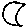
Label: moon